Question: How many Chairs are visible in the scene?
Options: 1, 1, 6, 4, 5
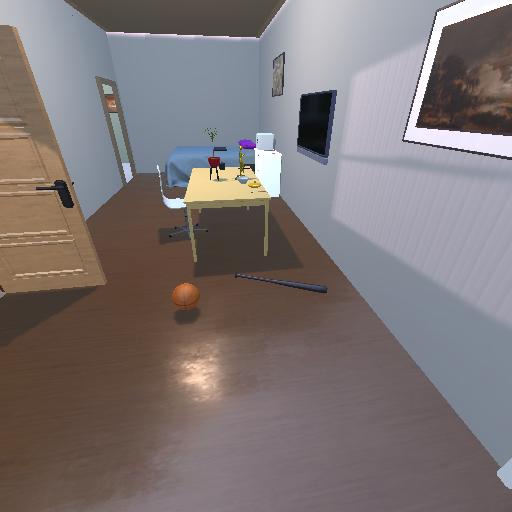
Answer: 1